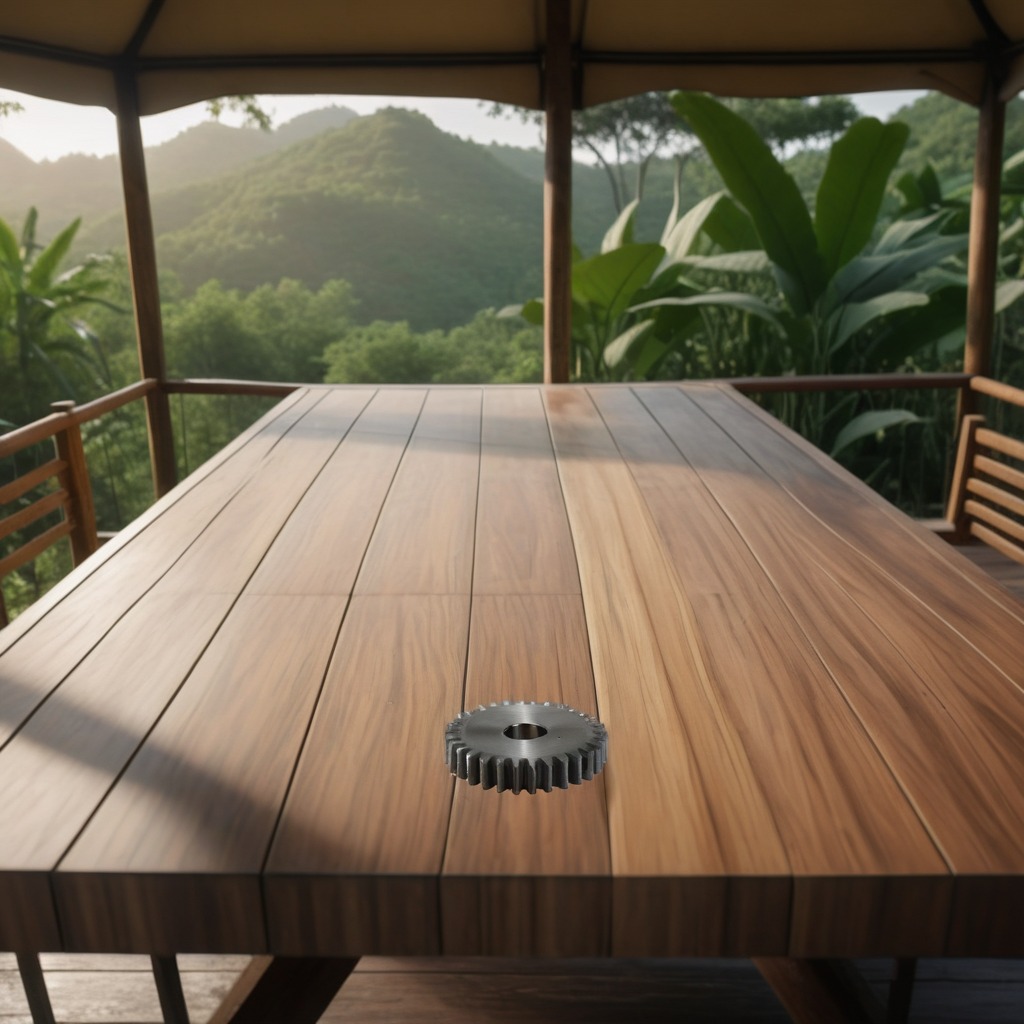
A steel gear with teeth is lying on a wooden table inside a jungle field workshop tent humid ambient light worn but